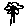
Label: flower